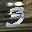
Label: 3